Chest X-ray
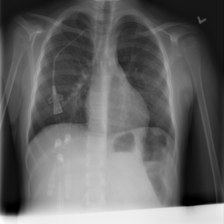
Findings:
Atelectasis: negative
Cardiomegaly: negative
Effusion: negative
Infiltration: negative
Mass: negative
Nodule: negative
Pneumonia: negative
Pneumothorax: negative
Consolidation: negative
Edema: negative
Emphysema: negative
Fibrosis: negative
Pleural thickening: negative
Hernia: negative